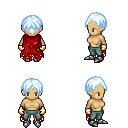
a pixel art fantasy rpg character, female body template, human, tanned skin, red tattered cape, teal pants, white cyan parted hairstyle, gold gloves, metal boots, four views (front, back, left, right), 2x2 character sprite sheet, small pixel art, hard edges, no anti-aliasing